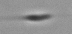
Label: Cylindrotheca_morphotype1